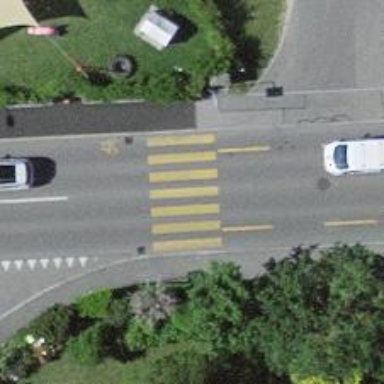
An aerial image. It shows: Marked crossing with zebra markings.